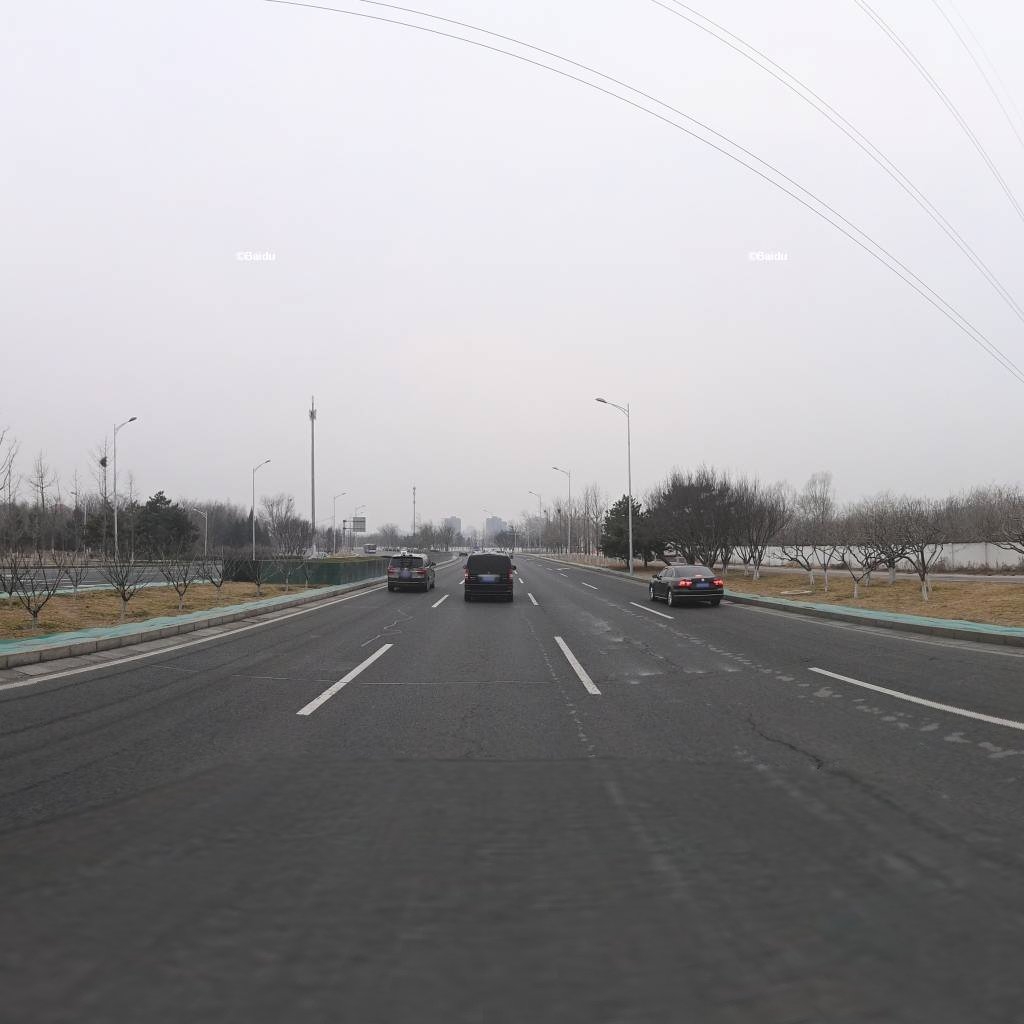
Region: Haidian
Road damage annotations: longitudinal crack, transverse patch, longitudinal patch, longitudinal crack